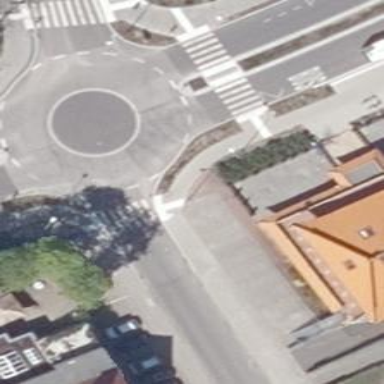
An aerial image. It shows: Asphalt footway with uncontrolled crossing. The crossing has markings.